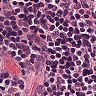
Metastatic tissue present: no